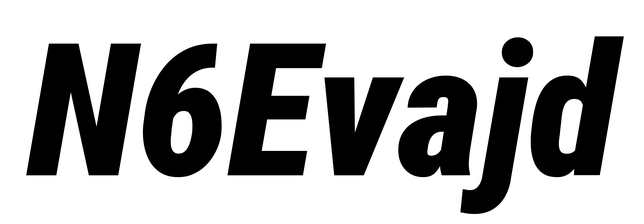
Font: Roboto-Italic_Condensed_Black_Italic